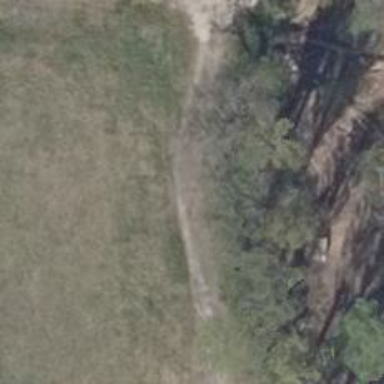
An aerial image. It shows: Sandy track road with grade3 tracktype.